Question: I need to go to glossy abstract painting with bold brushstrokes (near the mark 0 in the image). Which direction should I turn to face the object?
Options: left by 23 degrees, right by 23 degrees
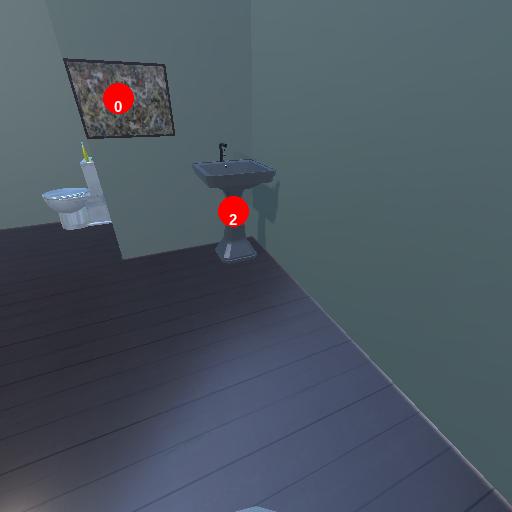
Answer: left by 23 degrees